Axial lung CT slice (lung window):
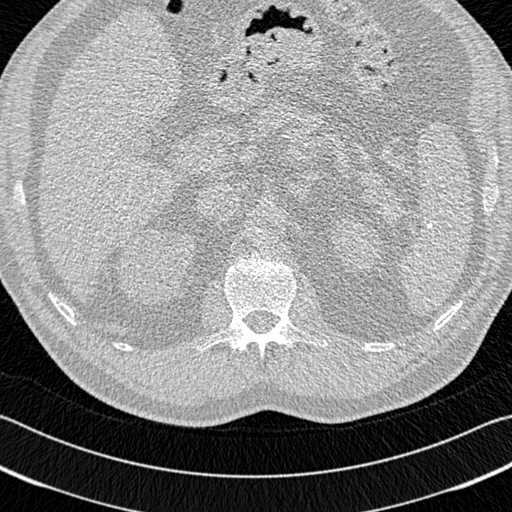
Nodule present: no